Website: macys
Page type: cart
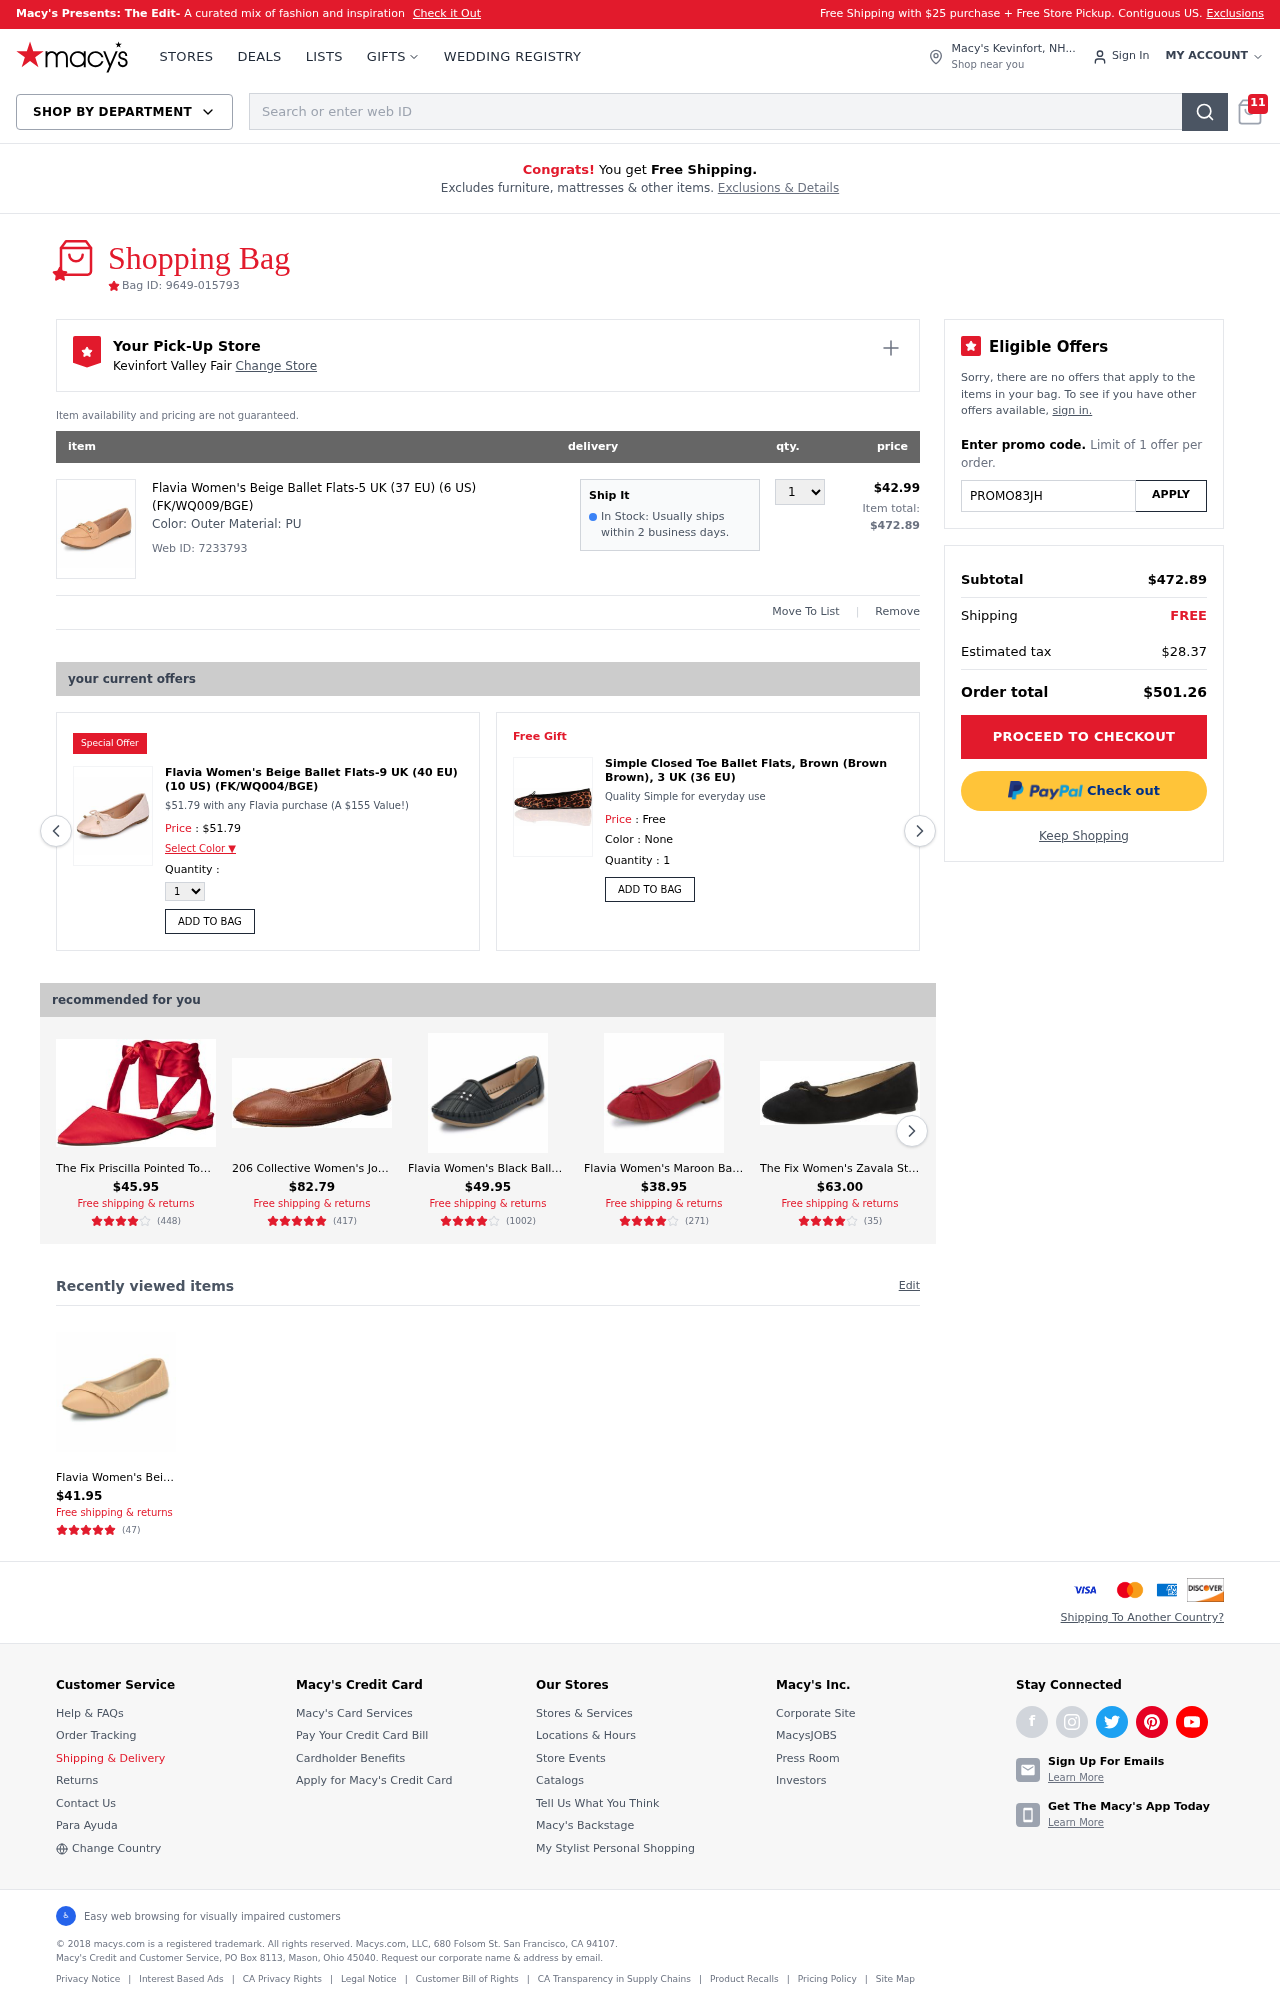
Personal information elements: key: PII_CITY
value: Kevinfort Valley Fair Change Store
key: PII_CITY_STATE
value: Kevinfort, NH
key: PII_PROMO_CODE
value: PROMO83JH
Product elements: key: PRODUCT1_DESC
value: Outer Material: PU
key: PRODUCT1_NAME
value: Flavia Women's Beige Ballet Flats-5 UK (37 EU) (6 US) (FK/WQ009/BGE)
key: PRODUCT1_PRICE
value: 42.99
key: PRODUCT1_QUANTITY
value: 1
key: PRODUCT2_NAME
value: Flavia Women's Beige Ballet Flats-9 UK (40 EU) (10 US) (FK/WQ004/BGE)
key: PRODUCT2_PRICE
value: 51.79
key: PRODUCT3_DESC
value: Quality Simple for everyday use
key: PRODUCT3_NAME
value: Simple Closed Toe Ballet Flats, Brown (Brown Brown), 3 UK (36 EU)
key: PRODUCT4_NAME
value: The Fix Priscilla Pointed Toe Lace-up Flat Ballet, Lipstick Red Satin, UK 5.5
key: PRODUCT4_NUM_RATINGS
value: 448
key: PRODUCT4_PRICE
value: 45.95
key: PRODUCT4_RATING
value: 4.3
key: PRODUCT5_NAME
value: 206 Collective Women's Joy Ballet Flat
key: PRODUCT5_NUM_RATINGS
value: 417
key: PRODUCT5_PRICE
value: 82.79
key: PRODUCT5_RATING
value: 4.8
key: PRODUCT6_NAME
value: Flavia Women's Black Ballet Flats-4 UK (36 EU) (5 US) (FL-912/BLK)
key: PRODUCT6_NUM_RATINGS
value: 1002
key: PRODUCT6_PRICE
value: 49.95
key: PRODUCT6_RATING
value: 4.1
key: PRODUCT7_NAME
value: Flavia Women's Maroon Ballet Flats-8 UK (39 EU) (9 US) (FK/WQ0020/MRN)
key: PRODUCT7_NUM_RATINGS
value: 271
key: PRODUCT7_PRICE
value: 38.95
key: PRODUCT7_RATING
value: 4.2
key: PRODUCT8_NAME
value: The Fix Women's Zavala Structured Bow Ballet Flat, Black, 9 B US
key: PRODUCT8_NUM_RATINGS
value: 35
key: PRODUCT8_PRICE
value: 63
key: PRODUCT8_RATING
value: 3.6
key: PRODUCT9_NAME
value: Flavia Women's Beige Ballet Flats-4 UK (36 EU) (5 US) (FL-98/BGE)
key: PRODUCT9_NUM_RATINGS
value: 47
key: PRODUCT9_PRICE
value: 41.95
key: PRODUCT9_RATING
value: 4.8
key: PRODUCT2_DESC
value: $51.79 with any Flavia purchase (A $155 Value!)
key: PRODUCT1_WEB_ID
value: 7233793
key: PRODUCT1_TOTAL
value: $472.89
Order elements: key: ORDER_NUM_ITEMS
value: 11
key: ORDER_ID
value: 9649-015793
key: ORDER_SUBTOTAL
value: $472.89
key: ORDER_TAX
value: $28.37
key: ORDER_TOTAL
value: $501.26
Search elements: key: HEADER_SEARCH
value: Search or enter web ID